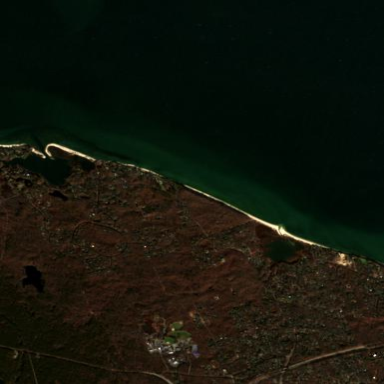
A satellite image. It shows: Sandy beach with natural surface.